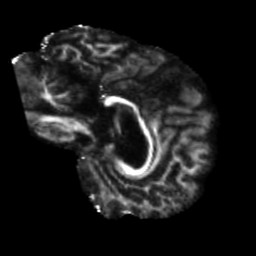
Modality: FA
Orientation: sagittal
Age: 46
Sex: male
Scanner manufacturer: siemens
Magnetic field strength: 3 T
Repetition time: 5.47 s
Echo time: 0.0854 s